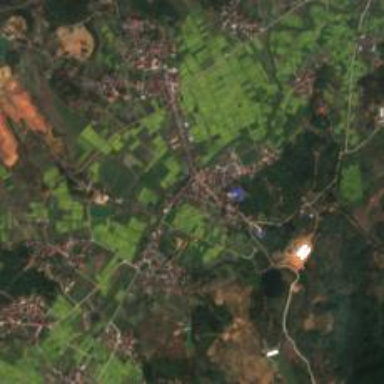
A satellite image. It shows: Township classified as town.